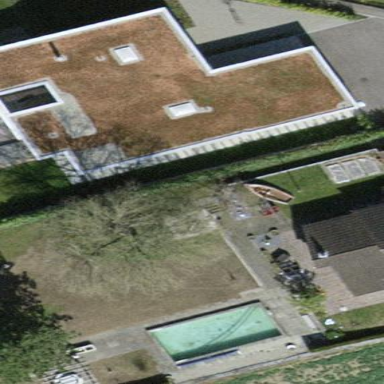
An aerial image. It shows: Garage building.